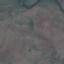
Land use / land cover class: HerbaceousVegetation